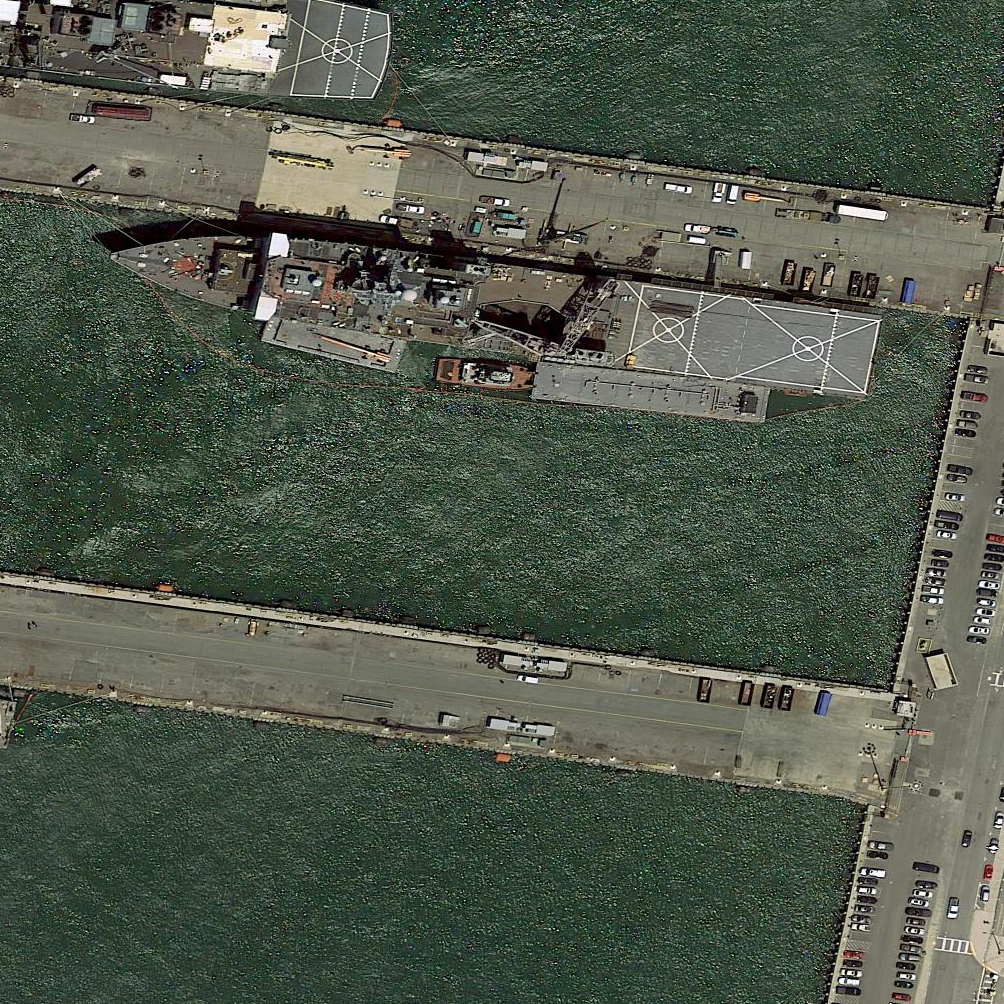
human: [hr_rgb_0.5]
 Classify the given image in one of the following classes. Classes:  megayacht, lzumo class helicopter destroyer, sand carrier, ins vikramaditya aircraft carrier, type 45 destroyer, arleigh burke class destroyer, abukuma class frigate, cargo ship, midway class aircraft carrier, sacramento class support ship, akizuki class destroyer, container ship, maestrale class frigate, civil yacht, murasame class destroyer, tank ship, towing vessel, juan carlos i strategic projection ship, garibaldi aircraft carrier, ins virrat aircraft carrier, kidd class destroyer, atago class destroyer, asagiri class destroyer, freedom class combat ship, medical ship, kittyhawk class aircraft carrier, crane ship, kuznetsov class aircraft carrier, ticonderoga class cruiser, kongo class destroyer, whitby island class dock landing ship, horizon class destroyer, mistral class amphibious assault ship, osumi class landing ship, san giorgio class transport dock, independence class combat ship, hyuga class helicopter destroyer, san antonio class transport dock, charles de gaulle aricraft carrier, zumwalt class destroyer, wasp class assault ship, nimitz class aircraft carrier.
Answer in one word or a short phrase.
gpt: Whitby Island class dock landing ship